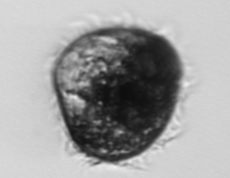
Label: Pleuronema